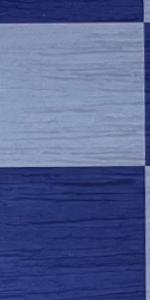
Label: Empty